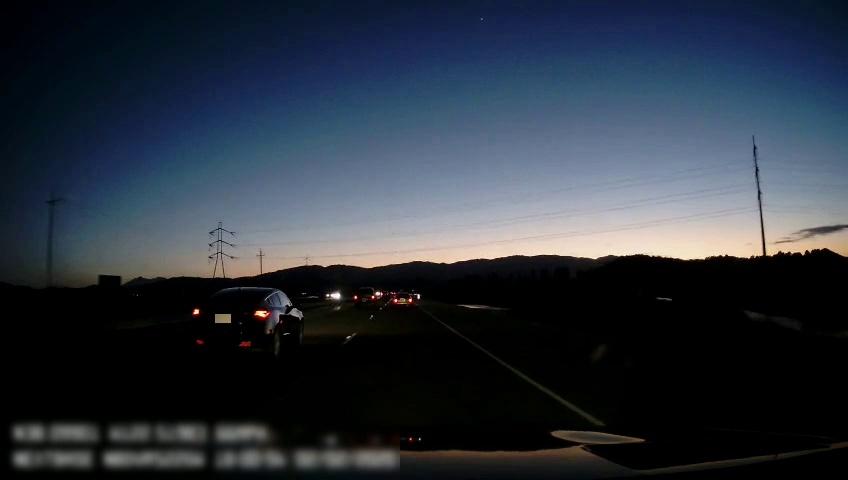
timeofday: Dusk/Dawn/Twilight
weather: Sunny
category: Drivable Space
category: Vehicles | Car
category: Vehicles | Car
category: Vehicles | Car
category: Lanes | Current Lane
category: Lanes | Alternate Lane